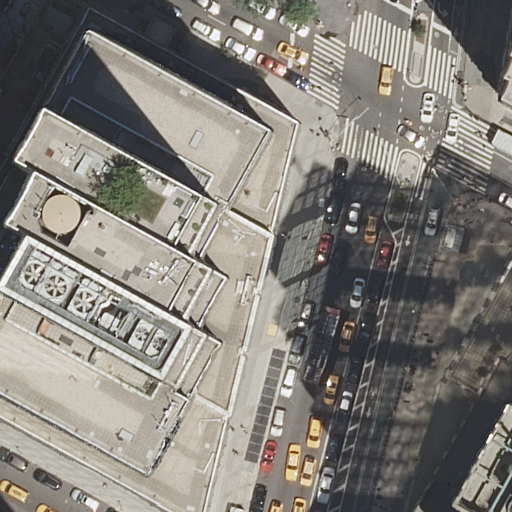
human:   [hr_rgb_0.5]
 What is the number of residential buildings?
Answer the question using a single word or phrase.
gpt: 5

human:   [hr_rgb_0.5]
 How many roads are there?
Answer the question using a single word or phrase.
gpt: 4

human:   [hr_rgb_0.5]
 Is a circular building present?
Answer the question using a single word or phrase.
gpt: no

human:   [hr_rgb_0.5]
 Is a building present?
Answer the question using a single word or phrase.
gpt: yes

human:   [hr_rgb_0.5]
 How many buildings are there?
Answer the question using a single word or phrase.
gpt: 6

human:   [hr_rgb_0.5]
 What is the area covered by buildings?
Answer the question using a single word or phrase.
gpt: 8289m2

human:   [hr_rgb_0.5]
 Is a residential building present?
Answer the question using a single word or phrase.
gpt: yes

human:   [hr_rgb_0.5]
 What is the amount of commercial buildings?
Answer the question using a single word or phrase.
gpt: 1

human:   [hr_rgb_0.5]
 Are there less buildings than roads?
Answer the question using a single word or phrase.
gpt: no

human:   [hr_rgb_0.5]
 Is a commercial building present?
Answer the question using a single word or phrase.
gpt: yes

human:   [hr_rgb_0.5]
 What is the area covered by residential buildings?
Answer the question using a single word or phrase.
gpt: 6303m2

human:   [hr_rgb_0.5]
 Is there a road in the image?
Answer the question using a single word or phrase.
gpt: yes

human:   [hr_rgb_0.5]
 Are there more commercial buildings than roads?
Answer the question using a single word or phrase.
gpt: no

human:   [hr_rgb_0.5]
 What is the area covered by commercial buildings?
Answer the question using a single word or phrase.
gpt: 1985m2

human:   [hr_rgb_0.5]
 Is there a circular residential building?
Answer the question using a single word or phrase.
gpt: no

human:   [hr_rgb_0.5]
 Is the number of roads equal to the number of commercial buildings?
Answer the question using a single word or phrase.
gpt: no

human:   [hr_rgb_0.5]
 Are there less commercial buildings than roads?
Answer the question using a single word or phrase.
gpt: yes

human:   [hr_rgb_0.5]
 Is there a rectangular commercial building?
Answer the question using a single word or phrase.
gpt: no

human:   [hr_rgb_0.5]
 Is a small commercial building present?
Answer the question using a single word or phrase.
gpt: no

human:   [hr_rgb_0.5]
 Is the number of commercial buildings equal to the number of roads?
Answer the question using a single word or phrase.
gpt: no

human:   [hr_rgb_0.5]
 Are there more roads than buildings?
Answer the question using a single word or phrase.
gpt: no

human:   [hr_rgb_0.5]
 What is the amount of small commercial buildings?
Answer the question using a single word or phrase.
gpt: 0

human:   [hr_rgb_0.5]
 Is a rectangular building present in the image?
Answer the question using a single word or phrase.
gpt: yes

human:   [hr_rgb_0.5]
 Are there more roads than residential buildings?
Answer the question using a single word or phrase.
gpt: no

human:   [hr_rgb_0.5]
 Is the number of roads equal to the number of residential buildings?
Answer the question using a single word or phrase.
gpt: no

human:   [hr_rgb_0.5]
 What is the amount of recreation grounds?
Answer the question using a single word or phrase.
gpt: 0

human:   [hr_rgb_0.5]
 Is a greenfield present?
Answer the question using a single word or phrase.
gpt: no

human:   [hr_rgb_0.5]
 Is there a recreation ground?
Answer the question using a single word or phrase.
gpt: no

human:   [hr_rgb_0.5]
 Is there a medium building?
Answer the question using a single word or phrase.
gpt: yes

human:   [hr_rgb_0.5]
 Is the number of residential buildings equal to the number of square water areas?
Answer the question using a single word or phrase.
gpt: no

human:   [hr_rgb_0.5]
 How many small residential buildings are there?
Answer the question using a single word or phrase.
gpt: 1

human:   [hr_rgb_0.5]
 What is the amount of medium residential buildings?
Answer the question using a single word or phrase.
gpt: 2

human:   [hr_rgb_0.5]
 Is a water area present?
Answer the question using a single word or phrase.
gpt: no

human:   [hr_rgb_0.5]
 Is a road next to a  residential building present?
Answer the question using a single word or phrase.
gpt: yes

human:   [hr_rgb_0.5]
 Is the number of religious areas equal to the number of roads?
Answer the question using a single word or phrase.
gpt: no

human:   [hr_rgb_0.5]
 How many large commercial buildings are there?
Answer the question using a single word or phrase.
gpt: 1

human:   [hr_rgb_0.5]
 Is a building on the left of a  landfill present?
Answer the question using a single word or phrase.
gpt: no

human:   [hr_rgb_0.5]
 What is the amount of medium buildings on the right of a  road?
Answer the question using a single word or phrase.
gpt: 0

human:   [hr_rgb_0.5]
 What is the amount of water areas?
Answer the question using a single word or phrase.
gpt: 0

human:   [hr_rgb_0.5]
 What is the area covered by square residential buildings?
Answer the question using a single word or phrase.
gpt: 0m2

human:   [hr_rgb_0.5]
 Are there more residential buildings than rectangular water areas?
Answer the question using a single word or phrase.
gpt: yes

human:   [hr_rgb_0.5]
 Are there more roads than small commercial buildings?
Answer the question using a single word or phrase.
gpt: yes

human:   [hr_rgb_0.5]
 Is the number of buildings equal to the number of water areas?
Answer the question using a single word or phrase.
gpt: no

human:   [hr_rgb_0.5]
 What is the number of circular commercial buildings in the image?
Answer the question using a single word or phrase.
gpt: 0

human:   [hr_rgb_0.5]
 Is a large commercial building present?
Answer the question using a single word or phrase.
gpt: yes

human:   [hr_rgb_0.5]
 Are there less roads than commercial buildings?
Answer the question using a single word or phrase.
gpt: no

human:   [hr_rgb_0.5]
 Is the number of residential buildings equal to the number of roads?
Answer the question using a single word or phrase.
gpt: no

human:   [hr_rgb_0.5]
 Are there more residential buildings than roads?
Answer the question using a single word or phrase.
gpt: yes

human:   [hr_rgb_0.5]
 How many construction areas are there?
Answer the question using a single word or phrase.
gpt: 0

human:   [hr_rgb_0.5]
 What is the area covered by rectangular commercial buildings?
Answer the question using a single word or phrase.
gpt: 0m2

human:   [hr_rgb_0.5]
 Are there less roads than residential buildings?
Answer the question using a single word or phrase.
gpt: yes

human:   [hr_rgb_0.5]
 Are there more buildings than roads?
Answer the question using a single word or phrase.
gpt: yes

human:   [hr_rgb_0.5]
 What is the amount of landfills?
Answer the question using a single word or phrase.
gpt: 0

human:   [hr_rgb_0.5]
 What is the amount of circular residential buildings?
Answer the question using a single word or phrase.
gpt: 0

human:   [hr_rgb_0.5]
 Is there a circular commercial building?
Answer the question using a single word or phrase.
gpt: no

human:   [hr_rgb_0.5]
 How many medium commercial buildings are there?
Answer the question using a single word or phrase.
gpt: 0

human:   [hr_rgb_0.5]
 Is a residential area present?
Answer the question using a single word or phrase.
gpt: no

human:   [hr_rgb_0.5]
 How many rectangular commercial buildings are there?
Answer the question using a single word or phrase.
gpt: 0

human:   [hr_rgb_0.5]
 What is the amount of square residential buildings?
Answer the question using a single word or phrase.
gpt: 0

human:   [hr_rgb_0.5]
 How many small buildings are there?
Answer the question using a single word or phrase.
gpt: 1

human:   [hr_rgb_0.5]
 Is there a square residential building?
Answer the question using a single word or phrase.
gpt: no

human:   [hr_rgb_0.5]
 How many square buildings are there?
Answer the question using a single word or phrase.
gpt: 0

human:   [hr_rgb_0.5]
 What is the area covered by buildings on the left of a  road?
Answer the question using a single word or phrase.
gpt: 4661m2

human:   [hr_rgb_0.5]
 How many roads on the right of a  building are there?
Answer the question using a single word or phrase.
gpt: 4